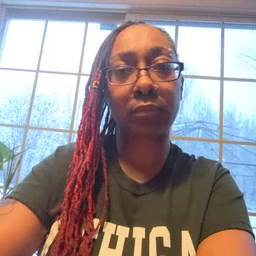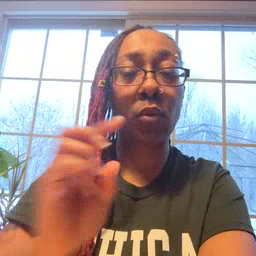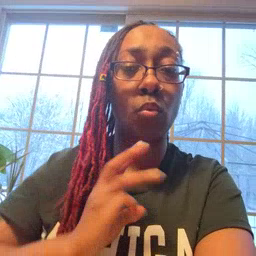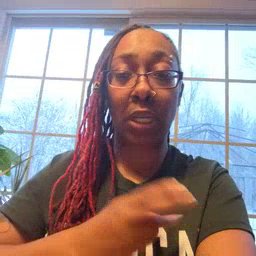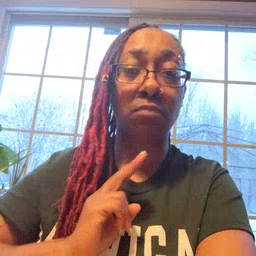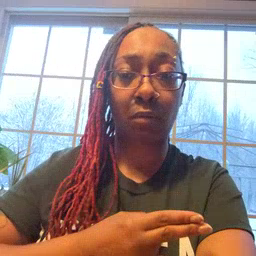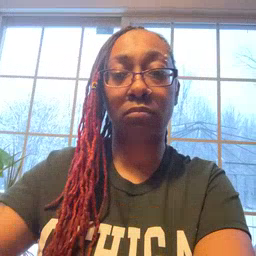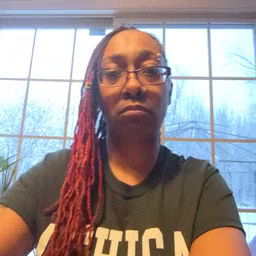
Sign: weus